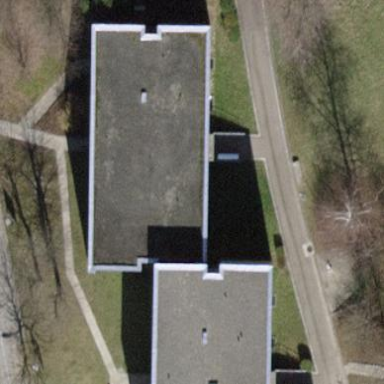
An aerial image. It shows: Apartment building with flat roof.